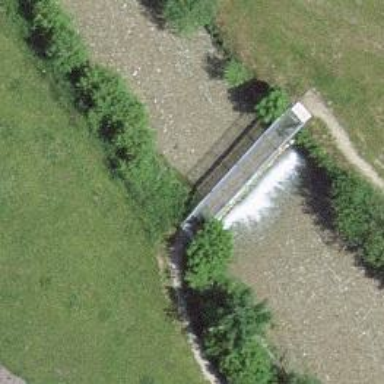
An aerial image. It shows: Path on bridge with earth surface.